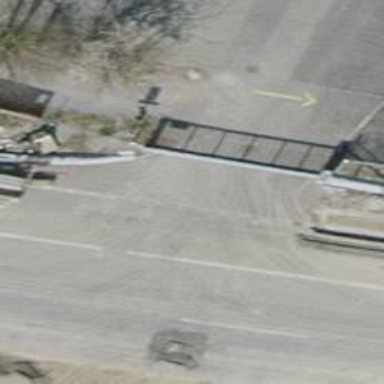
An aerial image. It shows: Sliding gate barrier.